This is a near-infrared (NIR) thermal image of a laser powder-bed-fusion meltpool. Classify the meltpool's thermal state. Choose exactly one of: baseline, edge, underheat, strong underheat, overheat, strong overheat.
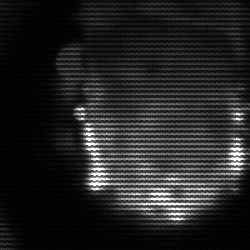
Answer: baseline